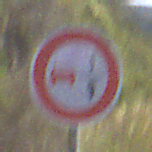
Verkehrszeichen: VerbotUeberholenEinspurigeFahrzeuge
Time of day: MorningAfternoon
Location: Outdoor (RoadRail)
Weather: PartlyCloudy
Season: NotSpecified
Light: Natural